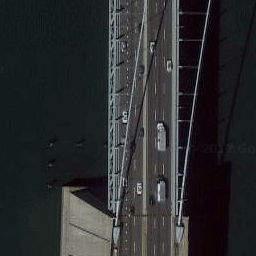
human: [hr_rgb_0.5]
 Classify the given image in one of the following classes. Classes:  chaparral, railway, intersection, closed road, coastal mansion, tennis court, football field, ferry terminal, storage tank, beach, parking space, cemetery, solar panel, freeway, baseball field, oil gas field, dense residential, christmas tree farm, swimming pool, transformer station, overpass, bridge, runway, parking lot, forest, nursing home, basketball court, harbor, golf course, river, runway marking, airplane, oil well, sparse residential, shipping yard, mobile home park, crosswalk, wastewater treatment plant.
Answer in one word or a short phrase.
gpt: bridge